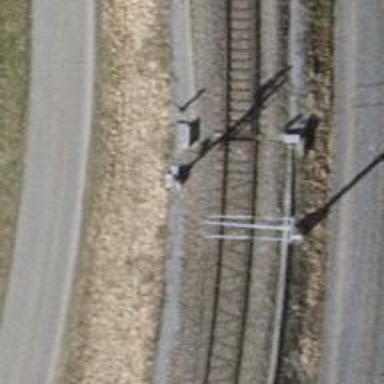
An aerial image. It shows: Single-track electrified railway with contact line.